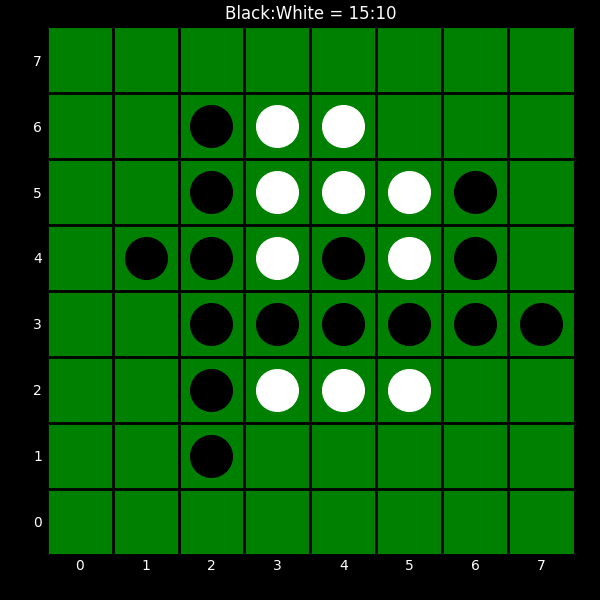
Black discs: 15
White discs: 10